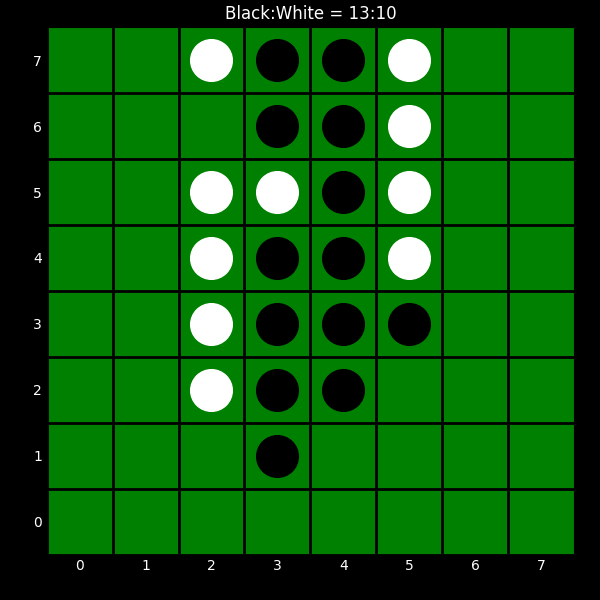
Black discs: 13
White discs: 10